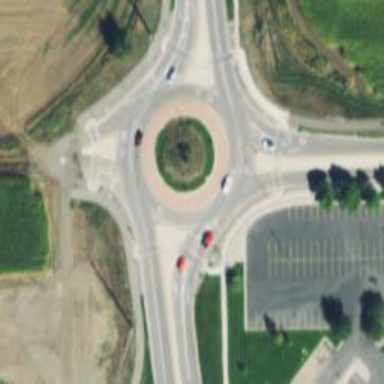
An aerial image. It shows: Primary highway intersecting roundabout.